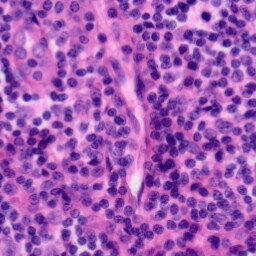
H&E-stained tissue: Tonsil